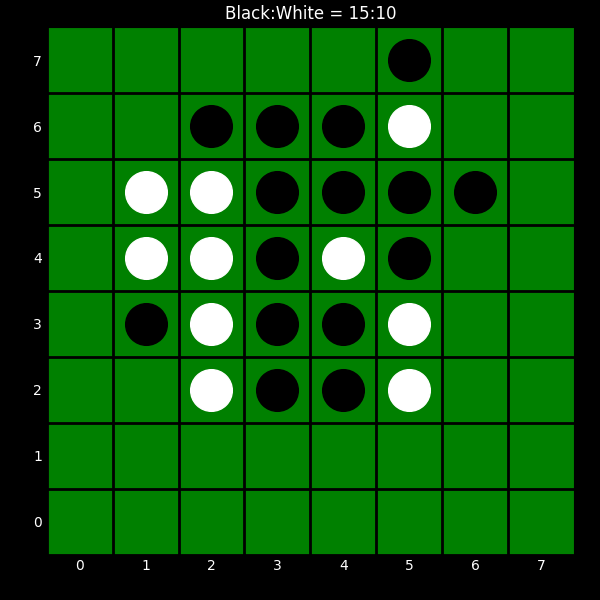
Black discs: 15
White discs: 10